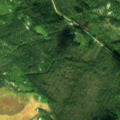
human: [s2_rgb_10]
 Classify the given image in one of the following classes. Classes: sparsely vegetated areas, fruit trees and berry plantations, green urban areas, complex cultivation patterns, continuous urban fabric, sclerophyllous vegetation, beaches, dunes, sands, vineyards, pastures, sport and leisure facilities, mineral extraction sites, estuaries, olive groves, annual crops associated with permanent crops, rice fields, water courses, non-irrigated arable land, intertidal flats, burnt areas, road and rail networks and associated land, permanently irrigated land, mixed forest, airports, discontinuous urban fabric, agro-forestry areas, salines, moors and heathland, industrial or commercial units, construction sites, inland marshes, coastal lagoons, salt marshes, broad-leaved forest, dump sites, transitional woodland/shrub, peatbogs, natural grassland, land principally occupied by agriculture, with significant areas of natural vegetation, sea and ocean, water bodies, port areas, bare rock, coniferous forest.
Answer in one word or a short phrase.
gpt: coniferous forest, mixed forest, peatbogs